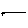
Label: line